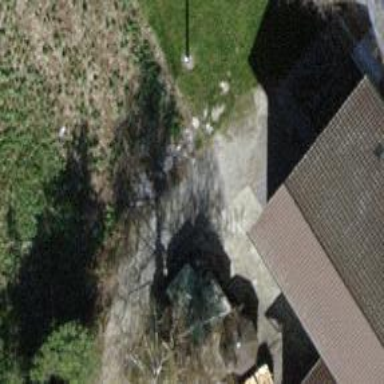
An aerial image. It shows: Driveway leading to service road.